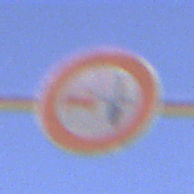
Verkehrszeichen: VerbotUeberholenEinspurigeFahrzeuge
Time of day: MorningAfternoon
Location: Outdoor (Nature)
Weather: Clear
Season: NotSpecified
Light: Natural